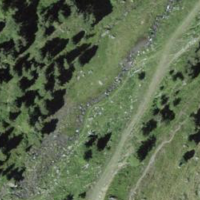
EUNIS habitat code: 26
Species observed at this site:
Rhododendron ferrugineum